Field crop: tomato
Growth stage: 2
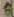
Species: solanum